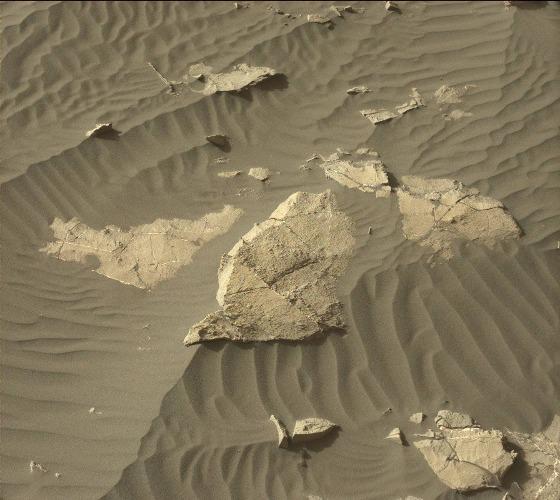
Terrain classes present: Bedrock, Gravel / Sand / Soil, Rock, Shadow